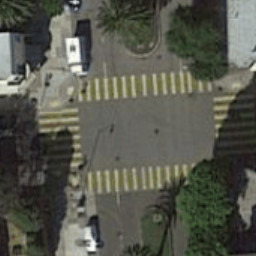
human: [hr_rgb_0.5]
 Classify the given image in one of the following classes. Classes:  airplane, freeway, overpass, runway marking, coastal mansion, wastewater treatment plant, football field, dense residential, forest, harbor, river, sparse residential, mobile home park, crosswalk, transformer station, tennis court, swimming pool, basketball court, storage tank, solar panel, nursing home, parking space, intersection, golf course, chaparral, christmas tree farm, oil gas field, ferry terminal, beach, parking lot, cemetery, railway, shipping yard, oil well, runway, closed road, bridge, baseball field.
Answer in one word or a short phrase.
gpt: crosswalk